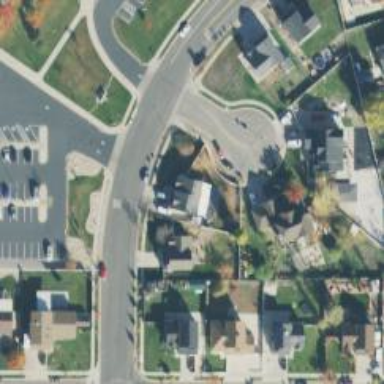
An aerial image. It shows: Circle designated as turning point on the road.